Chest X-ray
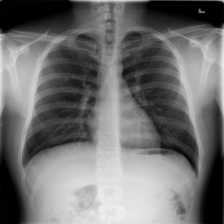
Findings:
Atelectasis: negative
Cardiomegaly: negative
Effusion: negative
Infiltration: positive
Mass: negative
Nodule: negative
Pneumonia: negative
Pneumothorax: negative
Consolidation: negative
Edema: negative
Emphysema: negative
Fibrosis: negative
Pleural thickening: negative
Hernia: negative